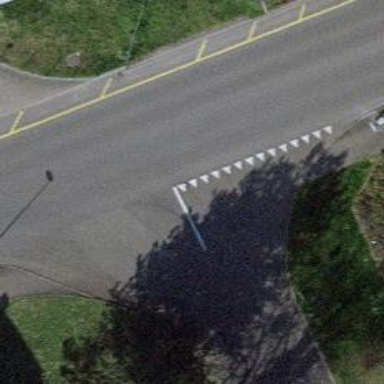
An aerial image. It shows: Unclassified road with asphalt surface and sidewalk.